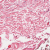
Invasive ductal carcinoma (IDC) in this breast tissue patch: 0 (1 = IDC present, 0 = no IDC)